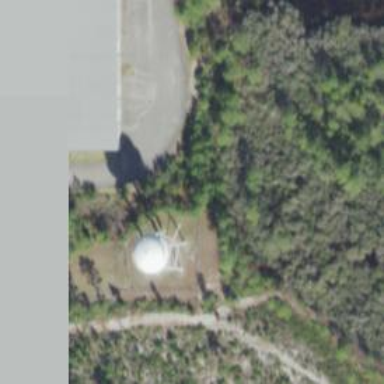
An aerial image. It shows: Water tower that is man-made.